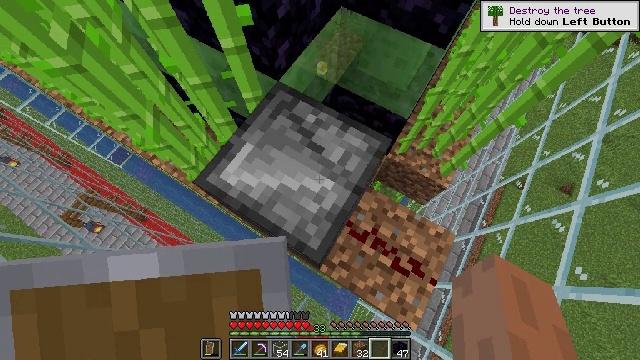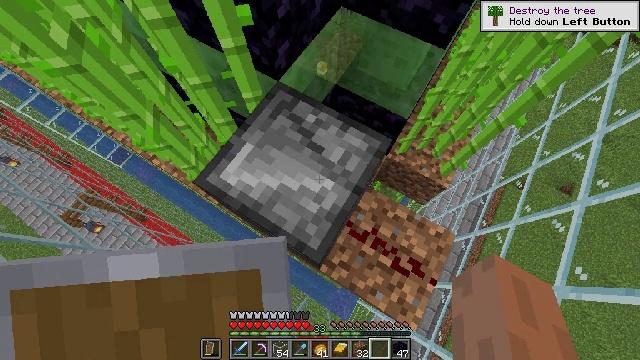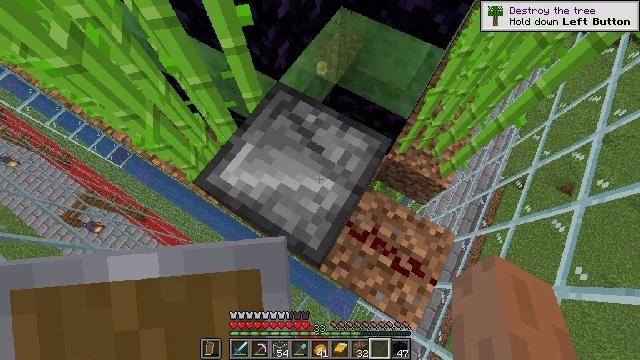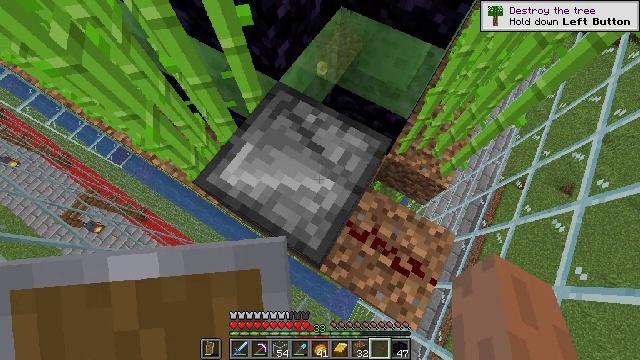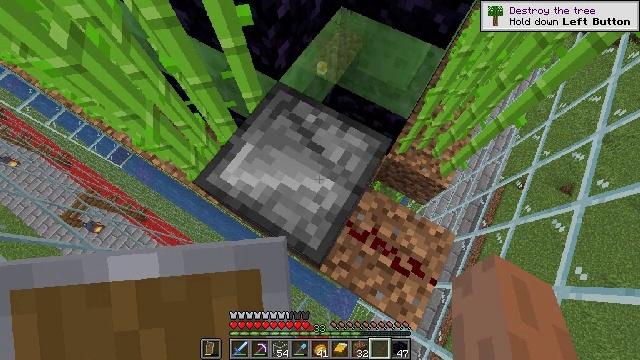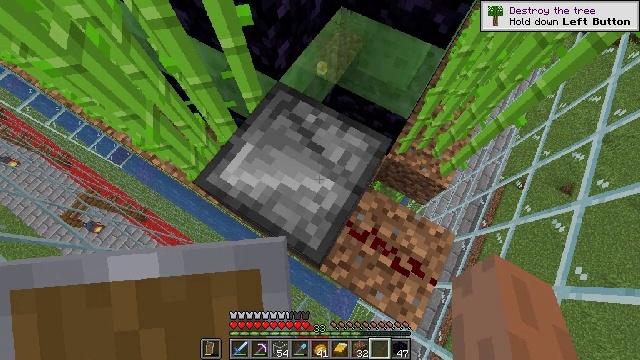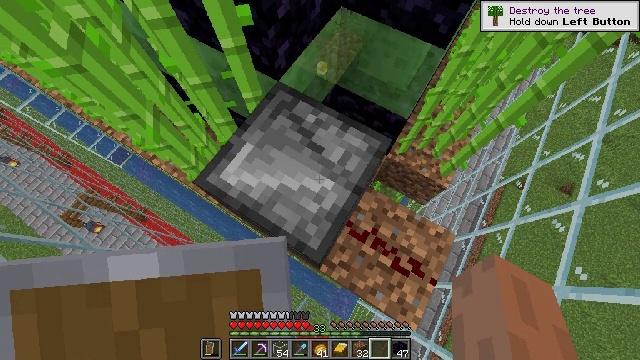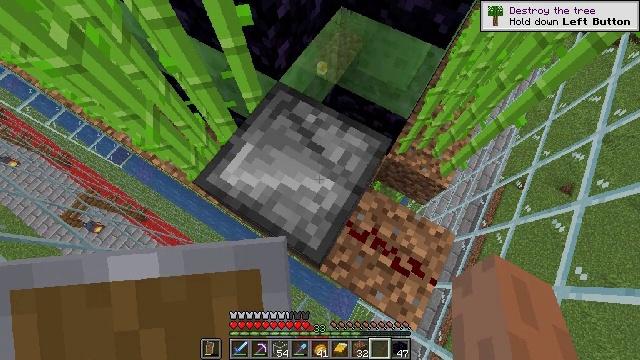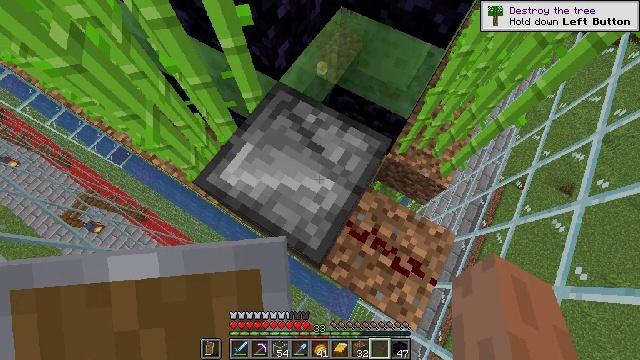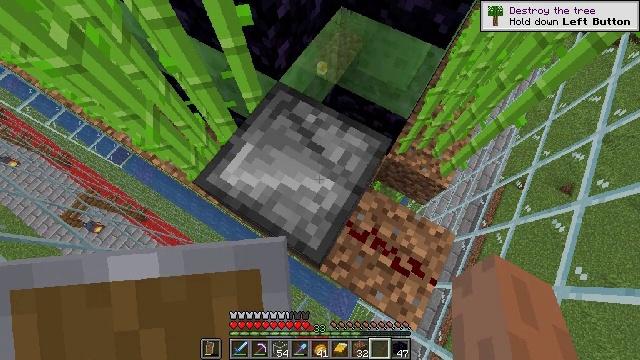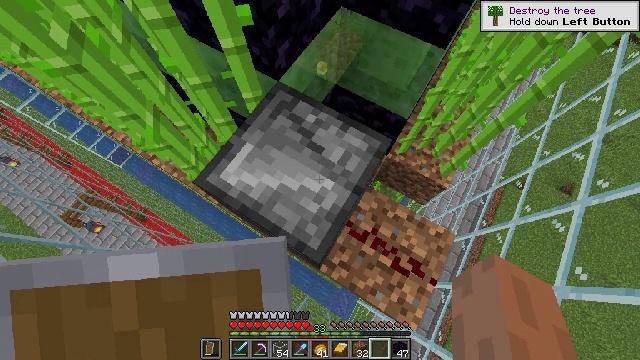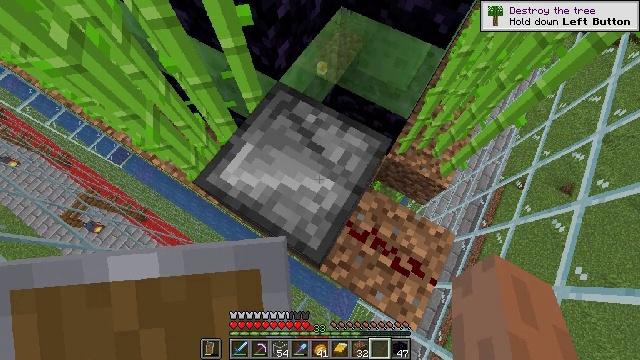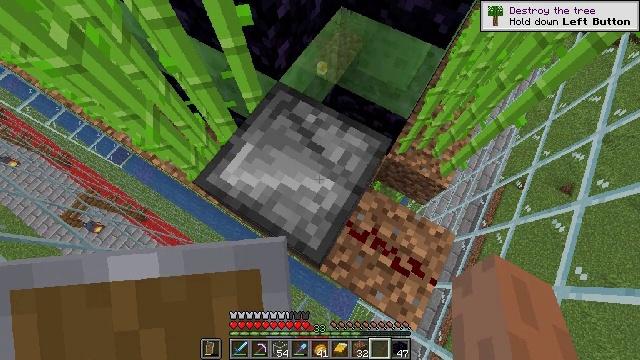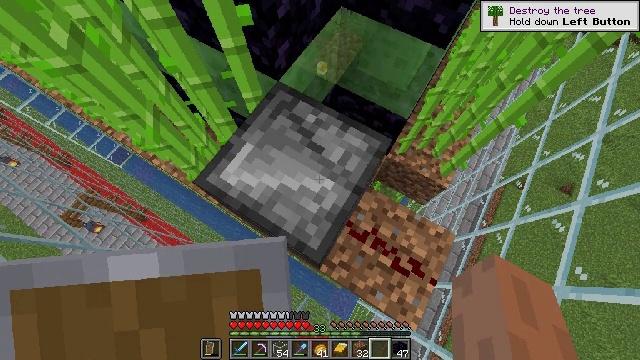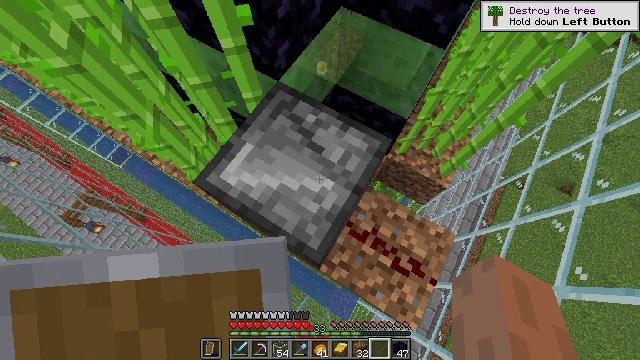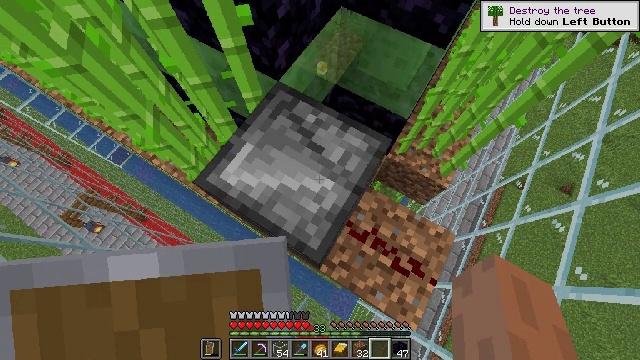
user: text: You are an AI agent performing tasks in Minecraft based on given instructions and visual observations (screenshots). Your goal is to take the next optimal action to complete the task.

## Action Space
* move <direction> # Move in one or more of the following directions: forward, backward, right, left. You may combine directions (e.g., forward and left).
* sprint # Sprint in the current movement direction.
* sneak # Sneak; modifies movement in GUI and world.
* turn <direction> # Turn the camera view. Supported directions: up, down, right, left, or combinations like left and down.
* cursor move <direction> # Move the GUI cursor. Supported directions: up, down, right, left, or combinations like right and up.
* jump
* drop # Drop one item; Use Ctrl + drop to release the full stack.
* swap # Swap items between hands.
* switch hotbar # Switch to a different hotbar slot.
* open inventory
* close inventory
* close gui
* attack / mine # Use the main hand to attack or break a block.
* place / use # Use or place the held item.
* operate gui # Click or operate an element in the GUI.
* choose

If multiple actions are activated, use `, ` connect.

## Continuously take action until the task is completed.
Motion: motion action
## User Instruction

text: Attack the observer device.
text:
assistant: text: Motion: no_op
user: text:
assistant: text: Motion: no_op
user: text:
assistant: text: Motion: no_op
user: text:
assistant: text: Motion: no_op
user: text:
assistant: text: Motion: no_op
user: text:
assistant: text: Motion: no_op
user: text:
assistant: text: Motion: no_op
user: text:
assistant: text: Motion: no_op
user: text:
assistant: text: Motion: no_op
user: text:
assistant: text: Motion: no_op
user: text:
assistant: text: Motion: no_op
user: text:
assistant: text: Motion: no_op
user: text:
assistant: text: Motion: no_op
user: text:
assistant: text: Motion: no_op
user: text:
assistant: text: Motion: no_op
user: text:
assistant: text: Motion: no_op
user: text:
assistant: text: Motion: no_op
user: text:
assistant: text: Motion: no_op
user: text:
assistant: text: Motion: no_op
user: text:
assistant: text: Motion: no_op
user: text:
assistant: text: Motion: no_op
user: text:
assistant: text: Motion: no_op
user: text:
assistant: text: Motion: no_op
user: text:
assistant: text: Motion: no_op
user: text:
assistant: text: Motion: no_op
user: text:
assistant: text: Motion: no_op
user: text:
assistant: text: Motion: no_op
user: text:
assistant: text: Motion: no_op
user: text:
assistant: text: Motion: no_op
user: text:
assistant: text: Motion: no_op